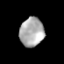
Tissue: prostate
Cell type: Epithelial cells
Senescence score: 0.2554
Nuclear area (px): 689
Mean DAPI intensity: 171.824